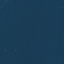
Land use / land cover: SeaLake